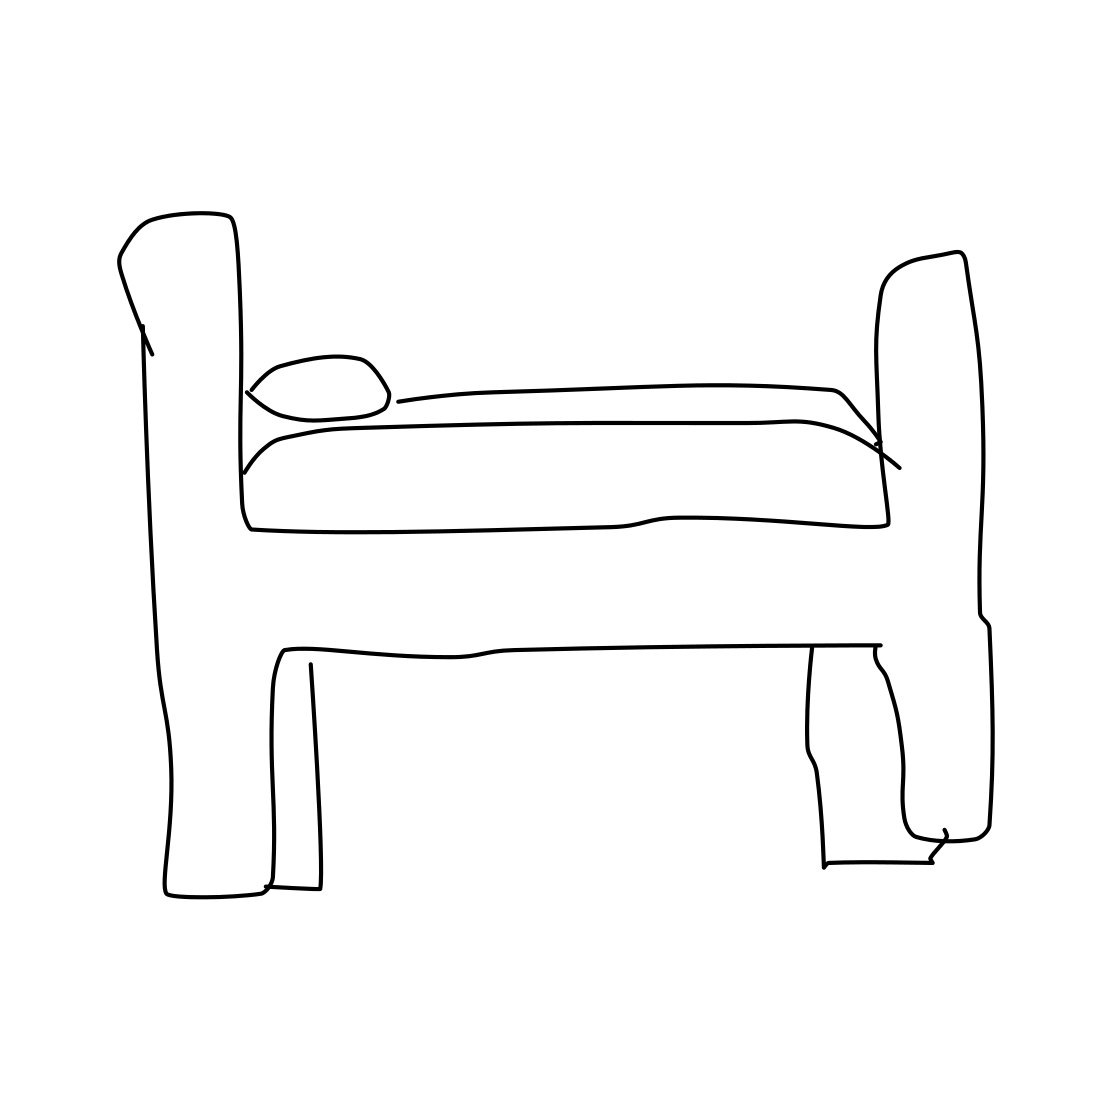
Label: bed